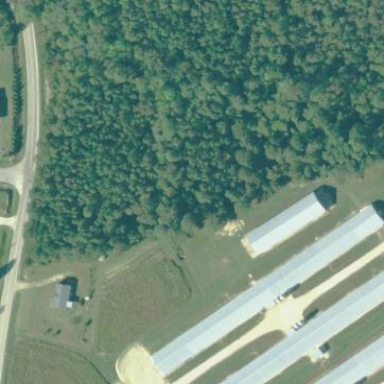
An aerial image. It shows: Farm auxiliary building.